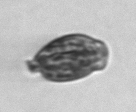
Label: Katodinium_or_Torodinium